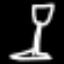
Label: hourglass